Question: I am trying to load properties file. Here is my structure

Now i am trying to load test.properties file. But i am getting null. Here how i am doing
'''
public class Test {
String workingDir = System.getProperty("user.dir");
System.out.println("Current working directory : " + workingDir);
File temp = new File(workingDir + "\" + "test.properties");
String absolutePath = temp.getAbsolutePath();
System.out.println("File path : " + absolutePath);
Properties properties = null;
try {
properties = new Properties();
InputStream resourceAsStream = Test.class.getClassLoader().getResourceAsStream(absolutePath);
if (resourceAsStream != null) {
properties.load(resourceAsStream);
}
} catch (IOException e) {
e.printStackTrace();
}
System.exit(0);
} //end of class Test
'''
This program prints
'''
Current working directory : D:\Personal Work\eclipse 32 Bit\workspace\Spring Integration\LS360BatchImportIntegration
File path : D:\Personal Work\eclipse 32 Bit\workspace\Spring Integration\LS360BatchImportIntegration est.properties
'''
But it is not loading properties file from this path. Although it is present there. Why i am getting null ?
Thanks
'''
String workingDir = System.getProperty("user.dir");
System.out.println("Current working directory : " + workingDir);
File temp = new File(workingDir, "test.properties");
String absolutePath = temp.getAbsolutePath();
System.out.println("File path : " + absolutePath);
try {
properties = new Properties();
InputStream resourceAsStream = new FileInputStream(temp);
if (resourceAsStream != null) {
properties.load(resourceAsStream);
}
} catch (IOException e) {
e.printStackTrace();
}
System.exit(0);
Current working directory : D:\Personal Work\eclipse 32 Bit\workspace\Spring Integration\LS360BatchImportIntegration
File path : D:\Personal Work\eclipse 32 Bit\workspace\Spring Integration\LS360BatchImportIntegration est.properties
java.io.FileNotFoundException: D:\Personal Work\eclipse 32 Bit\workspace\Spring Integration\LS360BatchImportIntegration est.properties (The system cannot find the file specified)
at java.io.FileInputStream.open(Native Method)
at java.io.FileInputStream.<init>(Unknown Source)
at com.softech.ls360.integration.BatchImport.main(BatchImport.java:57)
'''
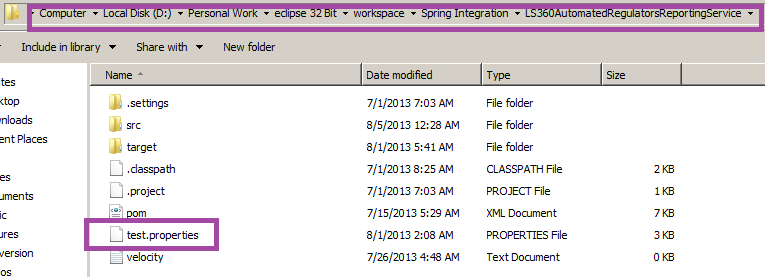
Answer: Oh oh ... There are several problems here:
1) In your first provided code snippet, you are using a 'ClassLoader' for loading a resource file. This is indeed a good decision. But the 'getResourceAsStream' method needs a "class-path relative" name. You are providing an absolute path.
2) Your second code snippet (after edit) results in not being able to find the file "D:...\LS360BatchImportIntegration est.properties". According to your screenshot, the file should be "D:...\LS360AutomatedRegulatorsReportingService est.properties". This is another directory.
I fear, that your descriptions are not up to date with the findings on your machine.
But let's just move to a reasonable solution:
1) In your Eclipse project (the screenshot tells us, that you are using Eclipse), create a new directory named "resources" in the same depth as your "src" directory. Copy - or better move - the properties file into it.
2) This new directory must be put into the "build path". Right-click the directory in the Package Explorer or Project Explorer view, select "Build Path", then "Use as Source Folder". Note: This build path will be the class path for the project, when you run it.
3) As the resources directory now is part of your class path and contains your properties file, you can simply load it with 'getResourceAsStream("test.properties")'.
EDIT
I just see, that you also use Maven (the pom.xml file). In Maven, such a resources directory exists by default and is part of the build path. It is "src/main/resources". If so, just use this.